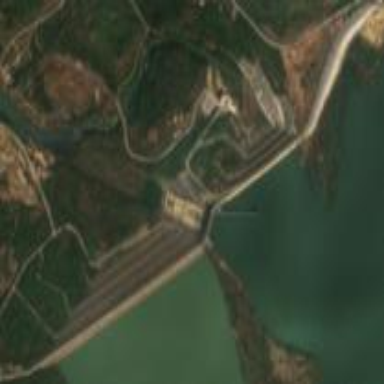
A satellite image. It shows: Dam along waterway.